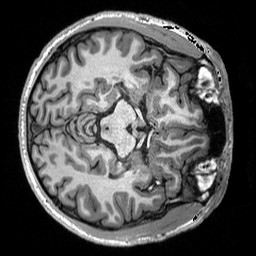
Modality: T1w
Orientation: axial
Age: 23
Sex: male
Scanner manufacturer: siemens
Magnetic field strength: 3 T
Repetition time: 2.3 s
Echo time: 0.00298 s